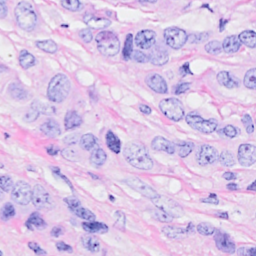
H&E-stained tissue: Breast